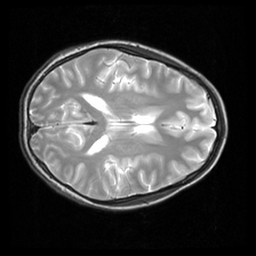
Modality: inplaneT2
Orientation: axial
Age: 18
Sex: female